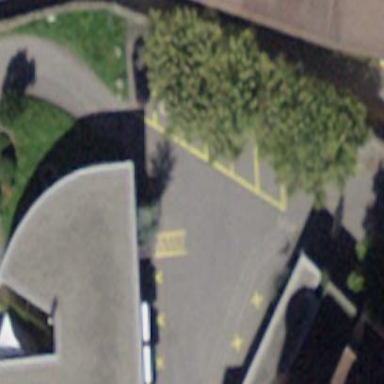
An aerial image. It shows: Parking area with asphalt surface.